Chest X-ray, PA view. Patient: 49 years old, sex F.
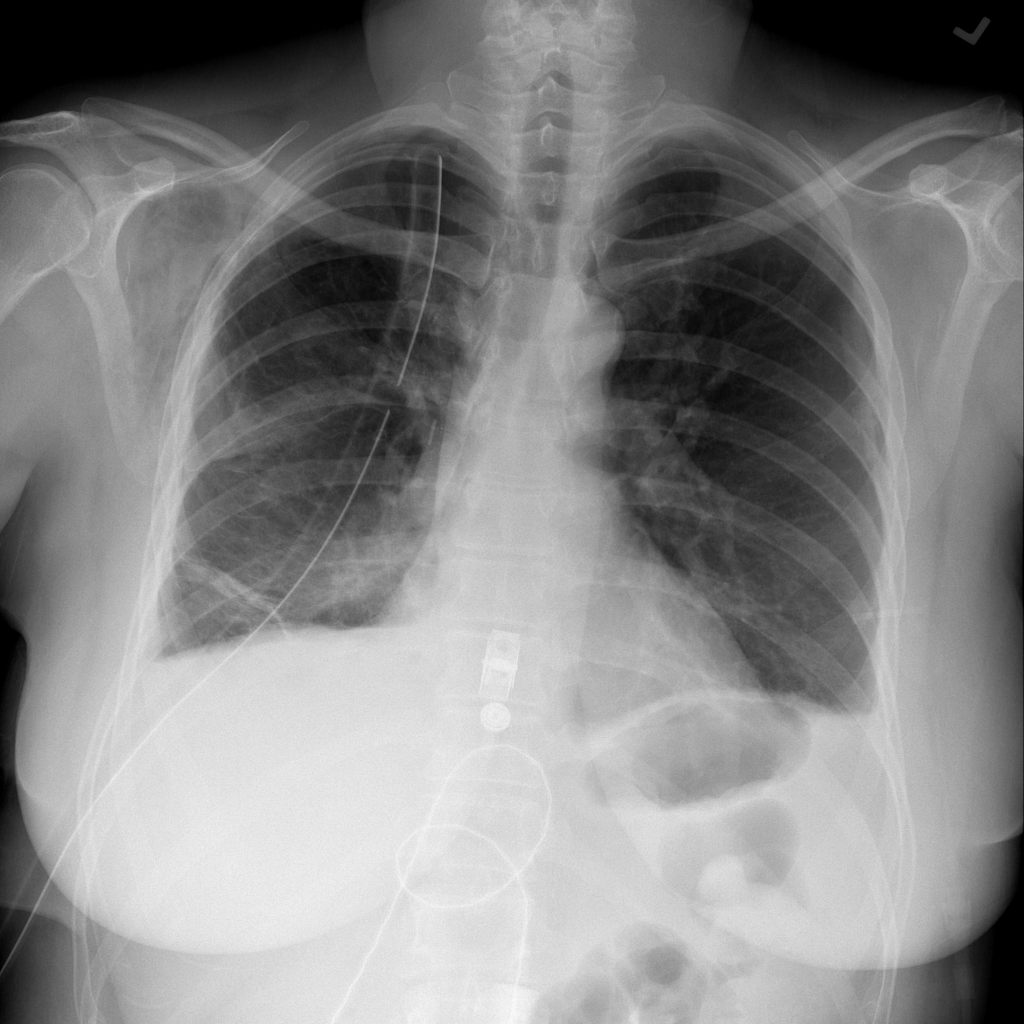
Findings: Effusion, Pneumothorax